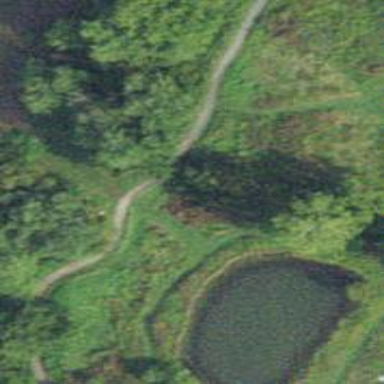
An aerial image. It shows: Path leading to bridge.